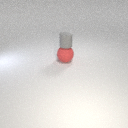
large red rubber sphere below small gray rubber cylinder